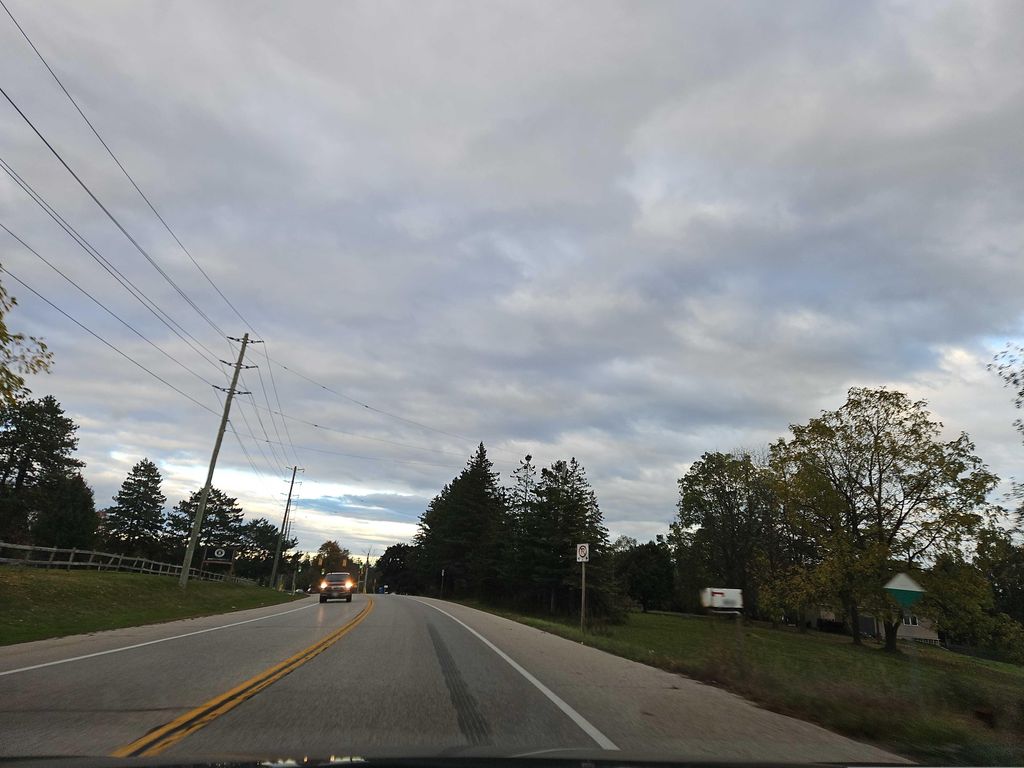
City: kitchener-waterloo